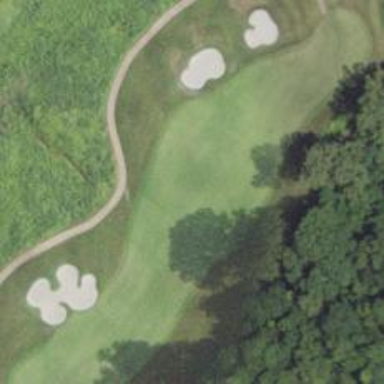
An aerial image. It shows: View of golf hole.